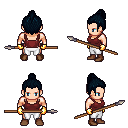
a pixel art fantasy rpg character, male body template, human, light skin, maroon pirate shirt, white pants, raven short topknot hairstyle, gold gloves, brown shoes, spear, four views (front, back, left, right), 2x2 character sprite sheet, small pixel art, hard edges, no anti-aliasing